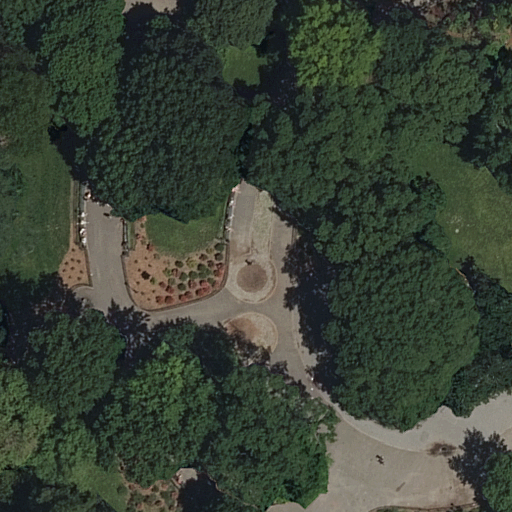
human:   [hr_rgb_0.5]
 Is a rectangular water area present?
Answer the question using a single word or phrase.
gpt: no

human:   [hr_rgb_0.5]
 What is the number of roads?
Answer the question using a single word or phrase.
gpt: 6

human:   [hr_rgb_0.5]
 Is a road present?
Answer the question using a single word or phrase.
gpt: yes

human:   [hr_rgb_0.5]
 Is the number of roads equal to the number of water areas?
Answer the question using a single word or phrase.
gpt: no

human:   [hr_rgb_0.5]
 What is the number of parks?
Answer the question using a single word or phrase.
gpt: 1

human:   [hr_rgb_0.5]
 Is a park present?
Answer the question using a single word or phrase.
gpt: yes

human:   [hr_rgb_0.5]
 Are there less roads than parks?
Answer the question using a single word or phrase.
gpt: no

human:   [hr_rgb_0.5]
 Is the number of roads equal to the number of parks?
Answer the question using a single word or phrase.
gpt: no

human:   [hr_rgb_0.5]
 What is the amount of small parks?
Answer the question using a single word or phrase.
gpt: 0

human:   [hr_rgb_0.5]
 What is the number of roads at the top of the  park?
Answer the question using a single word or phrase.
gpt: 0

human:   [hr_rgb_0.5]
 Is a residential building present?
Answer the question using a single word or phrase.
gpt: no

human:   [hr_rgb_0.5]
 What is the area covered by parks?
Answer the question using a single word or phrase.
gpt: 5241m2

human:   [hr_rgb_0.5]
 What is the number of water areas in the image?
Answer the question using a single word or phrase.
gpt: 0

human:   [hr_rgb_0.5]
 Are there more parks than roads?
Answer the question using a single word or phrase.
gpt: no

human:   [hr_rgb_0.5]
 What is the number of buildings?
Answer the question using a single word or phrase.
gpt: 0

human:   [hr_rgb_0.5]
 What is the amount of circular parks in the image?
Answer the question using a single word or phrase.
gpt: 0

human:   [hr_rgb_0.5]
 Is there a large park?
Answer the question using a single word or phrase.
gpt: yes

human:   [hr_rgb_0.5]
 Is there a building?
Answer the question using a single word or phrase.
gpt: no

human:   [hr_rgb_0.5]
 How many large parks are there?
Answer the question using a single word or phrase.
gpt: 1

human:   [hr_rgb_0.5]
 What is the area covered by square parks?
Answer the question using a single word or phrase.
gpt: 0m2

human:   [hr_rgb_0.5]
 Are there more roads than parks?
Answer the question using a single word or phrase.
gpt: yes

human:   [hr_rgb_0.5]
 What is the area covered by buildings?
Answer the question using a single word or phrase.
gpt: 0m2

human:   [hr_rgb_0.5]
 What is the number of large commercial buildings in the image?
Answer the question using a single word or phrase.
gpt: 0

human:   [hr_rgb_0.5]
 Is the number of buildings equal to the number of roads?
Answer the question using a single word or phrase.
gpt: no

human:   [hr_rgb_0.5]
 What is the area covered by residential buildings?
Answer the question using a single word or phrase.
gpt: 0m2

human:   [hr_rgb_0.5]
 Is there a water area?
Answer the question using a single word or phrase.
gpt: no

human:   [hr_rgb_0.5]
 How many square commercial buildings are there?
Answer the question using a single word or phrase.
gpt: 0

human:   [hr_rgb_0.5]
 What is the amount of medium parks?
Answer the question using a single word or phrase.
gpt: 0

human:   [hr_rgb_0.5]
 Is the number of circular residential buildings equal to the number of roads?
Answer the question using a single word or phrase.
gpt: no

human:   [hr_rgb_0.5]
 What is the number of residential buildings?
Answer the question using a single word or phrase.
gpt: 0

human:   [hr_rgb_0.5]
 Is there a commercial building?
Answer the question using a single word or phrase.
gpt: no

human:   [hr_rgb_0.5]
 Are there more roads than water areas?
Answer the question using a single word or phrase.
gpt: yes

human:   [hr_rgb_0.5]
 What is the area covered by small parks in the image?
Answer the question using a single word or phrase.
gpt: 0m2

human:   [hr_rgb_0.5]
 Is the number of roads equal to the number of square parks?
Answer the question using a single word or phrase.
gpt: no

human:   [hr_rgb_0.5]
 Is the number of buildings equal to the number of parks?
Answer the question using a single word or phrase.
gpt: no

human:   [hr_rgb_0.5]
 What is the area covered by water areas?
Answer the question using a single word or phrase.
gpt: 0m2

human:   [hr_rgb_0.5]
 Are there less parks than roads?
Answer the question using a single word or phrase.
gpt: yes

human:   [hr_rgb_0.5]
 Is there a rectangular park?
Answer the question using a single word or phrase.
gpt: yes

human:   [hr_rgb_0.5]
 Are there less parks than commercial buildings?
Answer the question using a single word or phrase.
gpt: no

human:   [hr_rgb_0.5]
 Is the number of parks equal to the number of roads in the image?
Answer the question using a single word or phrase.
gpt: no

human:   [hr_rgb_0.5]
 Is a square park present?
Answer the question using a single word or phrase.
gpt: no

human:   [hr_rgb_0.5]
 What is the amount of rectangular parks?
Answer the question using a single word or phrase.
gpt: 1

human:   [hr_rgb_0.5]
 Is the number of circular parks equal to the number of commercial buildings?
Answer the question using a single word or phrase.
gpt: yes

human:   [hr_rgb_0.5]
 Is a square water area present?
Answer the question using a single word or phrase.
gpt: no

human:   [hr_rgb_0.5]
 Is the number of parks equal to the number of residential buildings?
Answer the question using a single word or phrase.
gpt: no

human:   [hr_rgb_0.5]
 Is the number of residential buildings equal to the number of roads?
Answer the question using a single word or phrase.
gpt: no

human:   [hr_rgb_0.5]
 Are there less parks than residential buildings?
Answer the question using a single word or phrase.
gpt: no

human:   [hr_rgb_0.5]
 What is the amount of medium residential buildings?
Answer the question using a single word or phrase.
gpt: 0

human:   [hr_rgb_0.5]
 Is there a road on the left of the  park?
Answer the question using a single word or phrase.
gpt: yes

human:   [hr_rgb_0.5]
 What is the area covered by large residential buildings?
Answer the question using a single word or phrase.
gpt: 0m2

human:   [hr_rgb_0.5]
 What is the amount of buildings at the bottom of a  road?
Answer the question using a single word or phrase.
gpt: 0

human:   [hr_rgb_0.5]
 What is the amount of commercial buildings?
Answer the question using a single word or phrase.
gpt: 0

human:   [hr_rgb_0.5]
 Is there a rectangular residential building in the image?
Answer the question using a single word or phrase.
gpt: no

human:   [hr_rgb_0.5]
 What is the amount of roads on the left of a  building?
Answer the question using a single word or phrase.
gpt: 0

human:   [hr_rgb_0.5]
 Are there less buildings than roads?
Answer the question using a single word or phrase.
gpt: yes

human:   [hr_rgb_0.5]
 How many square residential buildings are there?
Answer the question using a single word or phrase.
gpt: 0

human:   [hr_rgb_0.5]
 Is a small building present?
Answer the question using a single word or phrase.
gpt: no

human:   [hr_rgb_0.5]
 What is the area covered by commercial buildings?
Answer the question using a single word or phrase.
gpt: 0m2

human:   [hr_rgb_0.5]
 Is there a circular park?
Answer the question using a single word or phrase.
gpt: no

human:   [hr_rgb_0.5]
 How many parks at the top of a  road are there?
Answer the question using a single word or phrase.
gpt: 1

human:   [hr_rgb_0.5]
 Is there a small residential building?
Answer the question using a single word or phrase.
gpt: no

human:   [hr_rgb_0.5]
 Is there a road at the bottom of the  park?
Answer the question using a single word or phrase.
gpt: yes

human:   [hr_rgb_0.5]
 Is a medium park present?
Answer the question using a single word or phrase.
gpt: no

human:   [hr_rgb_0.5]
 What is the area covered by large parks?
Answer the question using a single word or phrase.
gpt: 5241m2